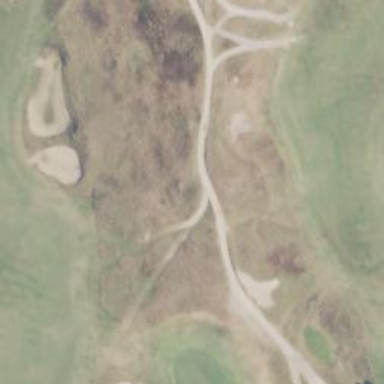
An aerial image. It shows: Path for both road and golf.